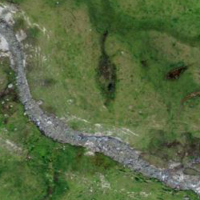
EUNIS habitat code: 26
Species observed at this site:
Carex bicolor